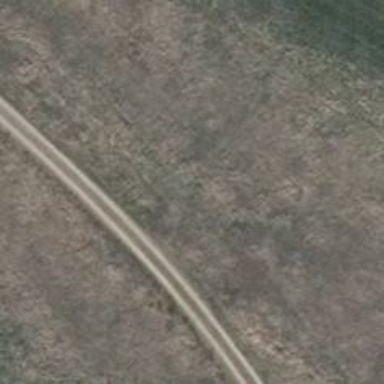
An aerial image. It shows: Compacted track road with grade3 tracktype.